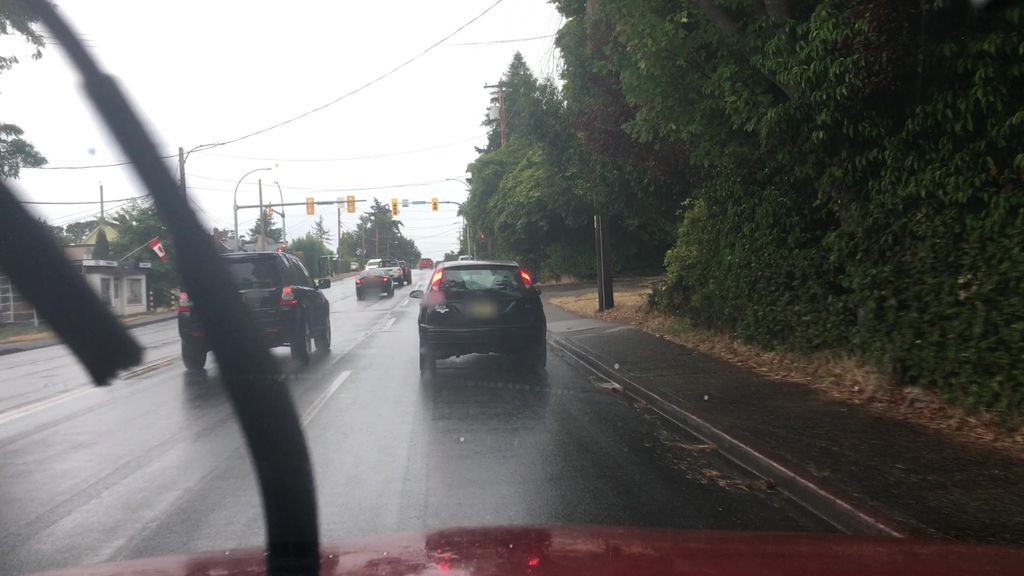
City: victoria